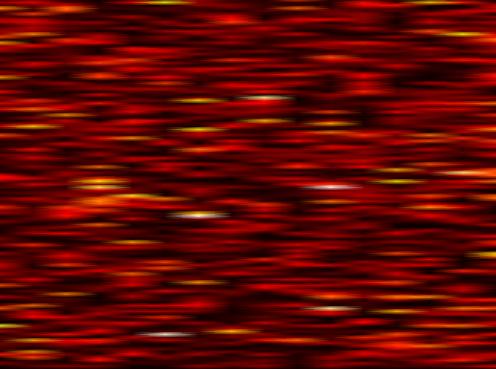
Label: UFMC